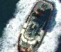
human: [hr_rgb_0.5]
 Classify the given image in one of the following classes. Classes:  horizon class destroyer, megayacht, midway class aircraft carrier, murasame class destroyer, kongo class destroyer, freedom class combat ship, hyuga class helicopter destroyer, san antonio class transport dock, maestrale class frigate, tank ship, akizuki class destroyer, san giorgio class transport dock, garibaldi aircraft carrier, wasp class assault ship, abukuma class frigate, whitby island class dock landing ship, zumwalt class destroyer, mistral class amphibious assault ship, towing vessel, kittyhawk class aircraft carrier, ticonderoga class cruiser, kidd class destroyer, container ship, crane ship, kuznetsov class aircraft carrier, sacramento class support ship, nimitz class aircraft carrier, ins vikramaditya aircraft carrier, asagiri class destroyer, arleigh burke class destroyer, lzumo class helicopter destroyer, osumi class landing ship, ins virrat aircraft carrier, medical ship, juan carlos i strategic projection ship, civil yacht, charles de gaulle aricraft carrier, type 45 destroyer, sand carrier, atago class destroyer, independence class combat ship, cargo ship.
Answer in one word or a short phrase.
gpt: Towing vessel